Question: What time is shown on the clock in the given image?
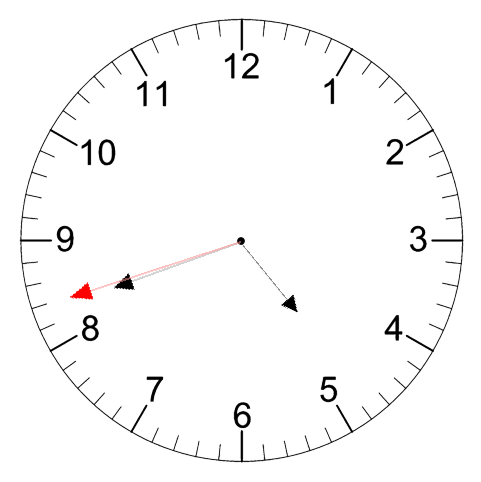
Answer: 04:41:42